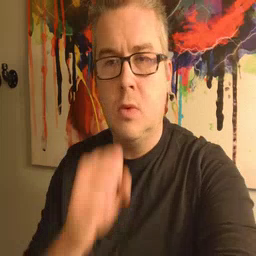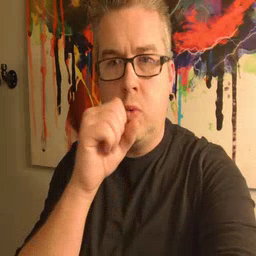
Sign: balloon